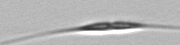
Label: Cylindrotheca